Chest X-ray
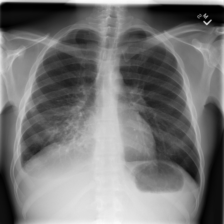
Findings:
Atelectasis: negative
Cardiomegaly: negative
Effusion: positive
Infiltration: negative
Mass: negative
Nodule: negative
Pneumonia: negative
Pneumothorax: negative
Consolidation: positive
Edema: negative
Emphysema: negative
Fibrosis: negative
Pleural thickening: negative
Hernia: negative